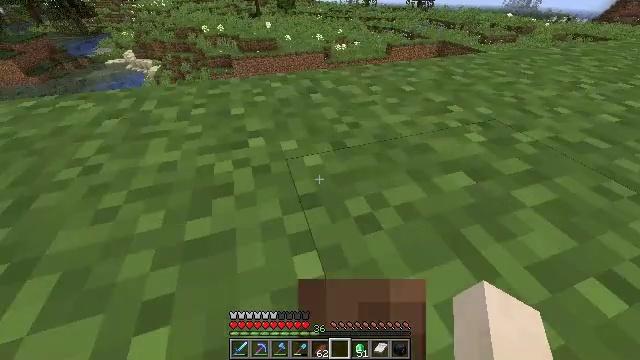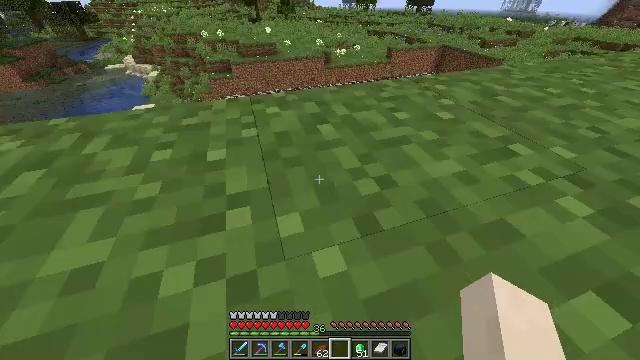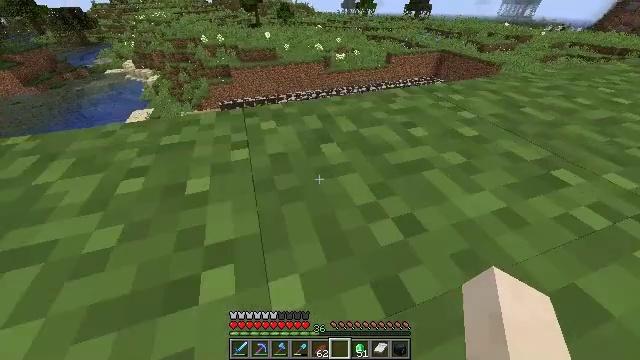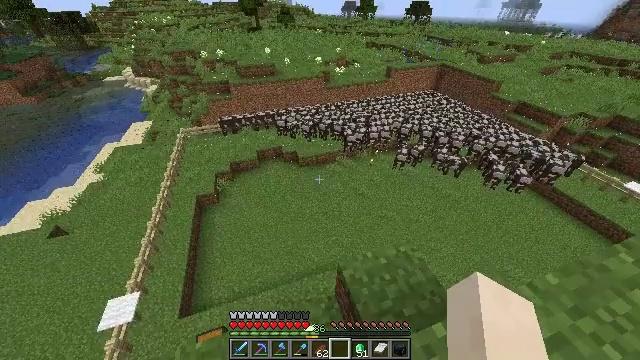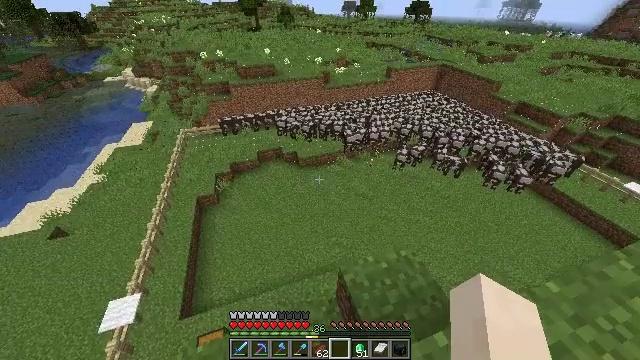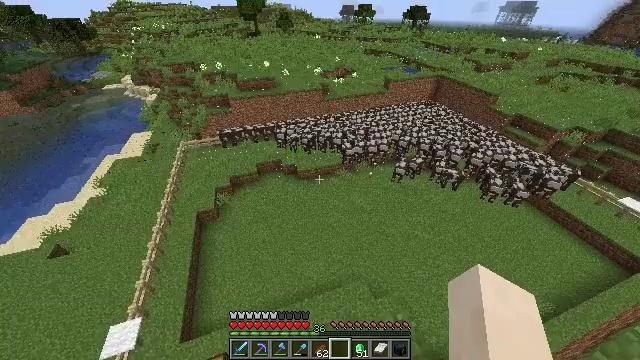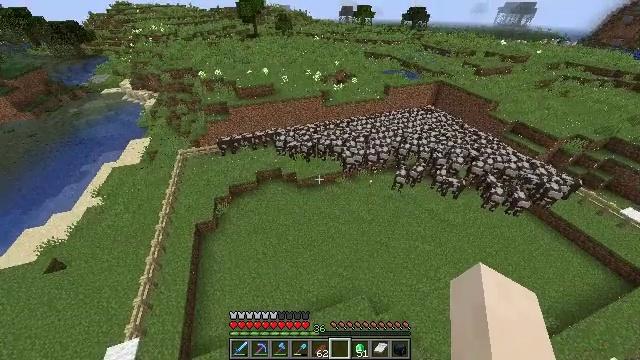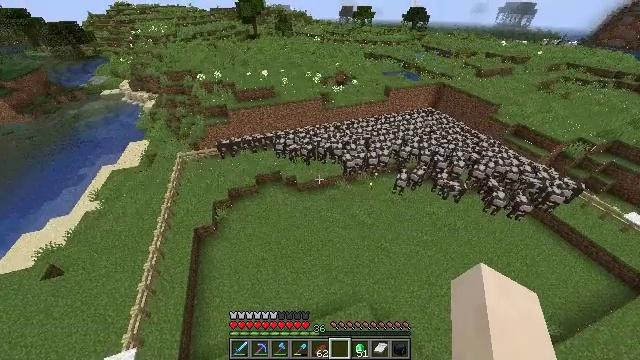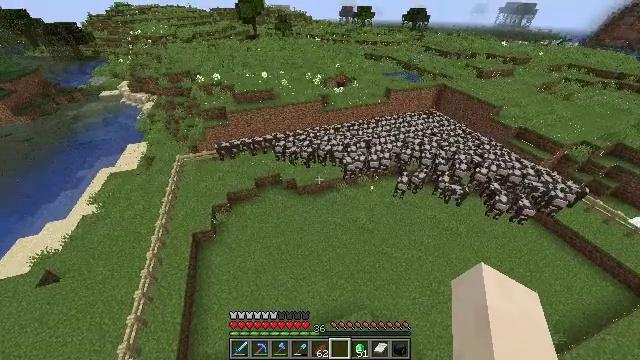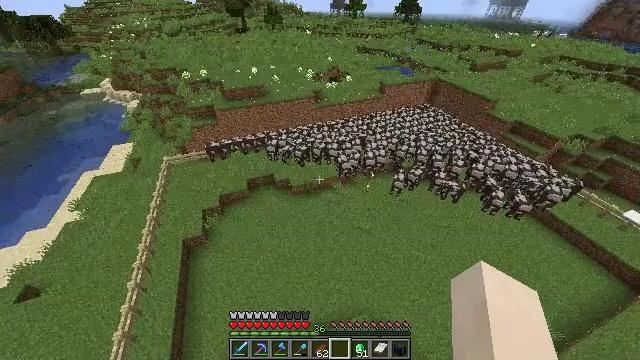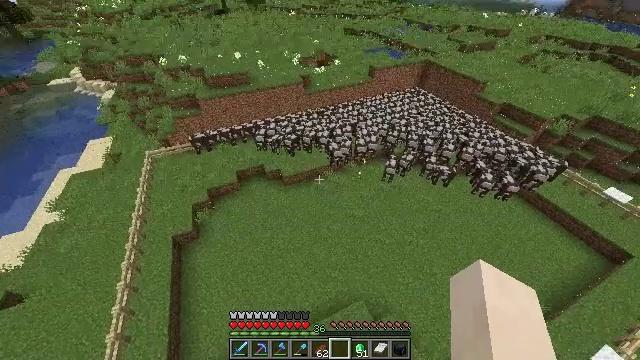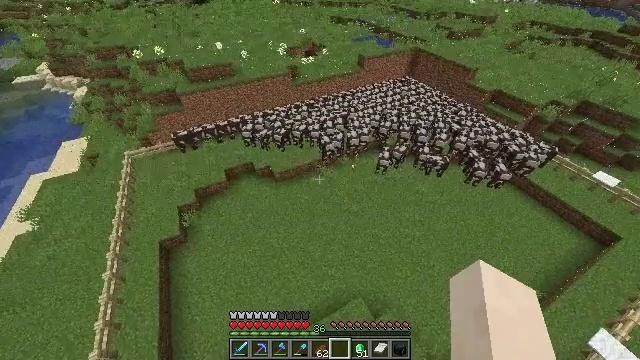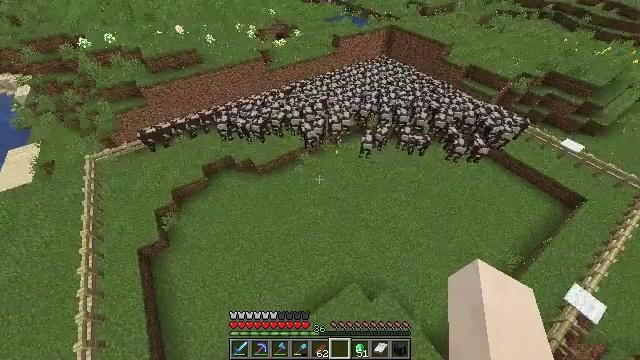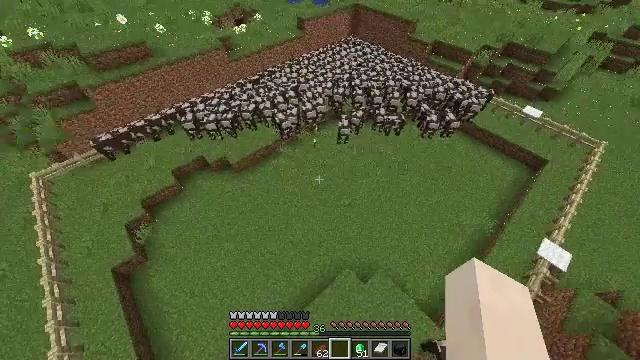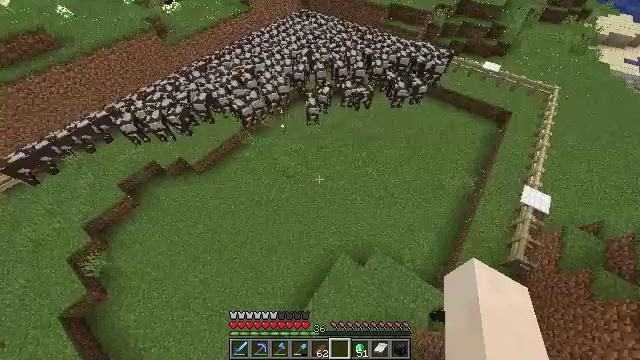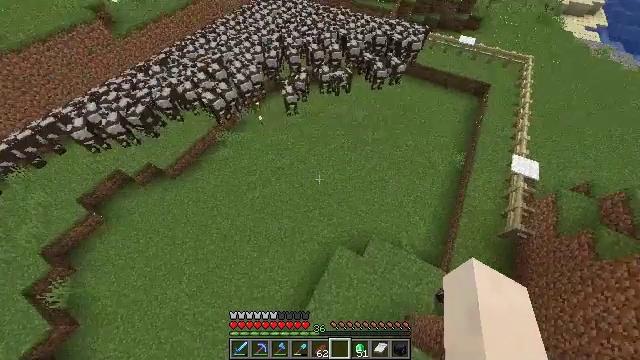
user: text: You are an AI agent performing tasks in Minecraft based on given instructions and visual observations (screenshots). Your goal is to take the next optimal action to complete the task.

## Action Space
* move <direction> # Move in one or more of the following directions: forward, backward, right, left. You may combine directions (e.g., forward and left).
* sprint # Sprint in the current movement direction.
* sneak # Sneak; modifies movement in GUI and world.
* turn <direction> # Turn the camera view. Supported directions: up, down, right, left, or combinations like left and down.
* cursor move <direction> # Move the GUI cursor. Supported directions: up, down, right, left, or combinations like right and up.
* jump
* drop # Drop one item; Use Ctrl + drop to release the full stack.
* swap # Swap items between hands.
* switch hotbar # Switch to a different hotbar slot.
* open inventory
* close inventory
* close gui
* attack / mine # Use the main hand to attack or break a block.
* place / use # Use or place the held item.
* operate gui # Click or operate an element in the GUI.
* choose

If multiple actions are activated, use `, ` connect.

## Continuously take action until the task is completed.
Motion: motion action
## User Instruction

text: Kill mobs.
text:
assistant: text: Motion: move forward, sprint
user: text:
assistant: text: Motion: move forward, sprint
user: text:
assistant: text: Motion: move forward, sprint, jump
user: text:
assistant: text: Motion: move forward, sprint, jump
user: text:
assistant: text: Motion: move forward, sprint, jump
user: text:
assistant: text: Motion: move forward, sprint, jump
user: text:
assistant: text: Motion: move forward, sprint
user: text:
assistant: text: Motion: move forward, sprint
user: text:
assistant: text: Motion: move forward, sprint, turn right and down
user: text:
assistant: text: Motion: move forward, sprint, turn right and down
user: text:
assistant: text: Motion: move forward, sprint, turn right and down
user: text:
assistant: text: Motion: move forward, sprint, turn right and down
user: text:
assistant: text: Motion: move forward, sprint, turn right and down, jump
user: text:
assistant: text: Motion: move forward, sprint, turn right and down, jump
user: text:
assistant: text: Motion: move forward, sprint, turn right and down, jump
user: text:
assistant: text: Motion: move forward, sprint, turn right, jump
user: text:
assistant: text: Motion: move forward, sprint, turn right and up
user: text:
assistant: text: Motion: move forward, sprint, turn right and up
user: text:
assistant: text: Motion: move forward, sprint, turn right and up
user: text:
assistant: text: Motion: move forward, sprint, turn right and up
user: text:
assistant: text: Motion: move forward, sprint, turn right and up
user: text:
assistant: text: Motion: move forward, sprint, turn right and up
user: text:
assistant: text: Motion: move forward, sprint, turn right and up
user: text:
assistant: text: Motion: move forward, sprint, turn right and up
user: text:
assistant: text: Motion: move forward, sprint, turn right and up
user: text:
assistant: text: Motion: move forward, sprint, turn right and up
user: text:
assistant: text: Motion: move forward, sprint, turn right and up
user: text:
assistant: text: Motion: move forward, sprint, turn right
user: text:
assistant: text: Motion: move forward, sprint, turn right, switch to hotbar 1
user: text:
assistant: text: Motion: move forward, sprint, turn right, switch to hotbar 1